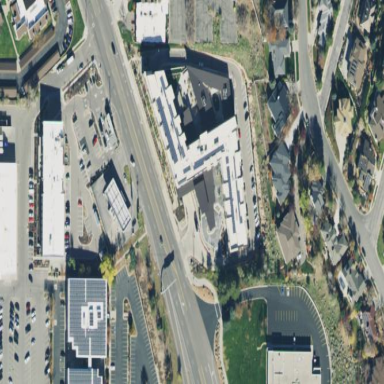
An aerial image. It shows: Commercial building.